Question: Essentially i want to display a notification just beneath the UINavigationController, covering the area that would be occupied by the top most UIViewController's view. However i want the background image to extend upwards and partly cover the UINavigationBar
The finished product should hopefully look like the below

The trick comes in that i only want this to apply to certain views with the view Hierarchy, so attacking the problem by using '[UIApplication keyWindow]' might not be the best idea. Also i assume that by using views outside of the private 'UINavigationTransitionView' won't be part of the view transition animation, leaving my view on top of the controller beneath when this one is popped.
The view of the topmost view controller doesn't help either, as it's frame is terminates at the base of 'UINavigationBar', meaning arrow won't overlap the 'UINavigationBar'
Suggestions?
Thanks
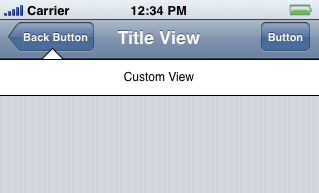
Answer: Since it seems that you are facing the problem with 'Navigation Bar' only as that will not allow to overlap the View.
This is tricky part....
Just use the

'''
UINavigationBar *bar = [self.navigationController navigationBar];
UIButton *btn;
btn = [[UIButton alloc] initWithFrame:CGRectMake(5, 2, 100, 48)];
[btn setImage:[UIImage imageNamed:@"left.png"] forState:UIControlStateNormal];
btn.backgroundColor = [UIColor clearColor];
[bar addSubview:btn];
[btn release];
'''
This is surely going to help you & solve all your Queries for the same ....